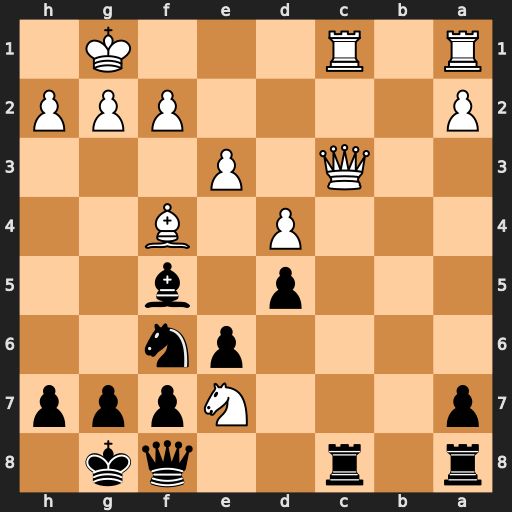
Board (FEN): r1r2qk1/p3Nppp/4pn2/3p1b2/3P1B2/2Q1P3/P4PPP/R1R3K1
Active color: b
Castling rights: -
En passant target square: -
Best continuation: Qxe7 Qxc8+ Rxc8 Rxc8+ Ne8